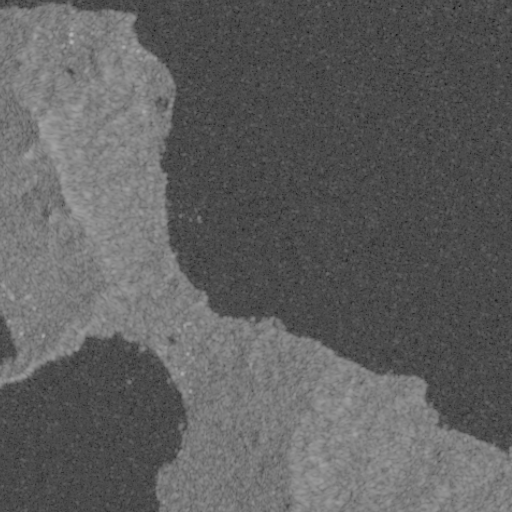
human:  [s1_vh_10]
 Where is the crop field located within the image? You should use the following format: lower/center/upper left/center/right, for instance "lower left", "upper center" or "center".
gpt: The crop field is located in the lower of the image.
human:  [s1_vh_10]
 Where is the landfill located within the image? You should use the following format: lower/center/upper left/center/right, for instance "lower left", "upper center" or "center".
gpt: There is no landfill in the image.

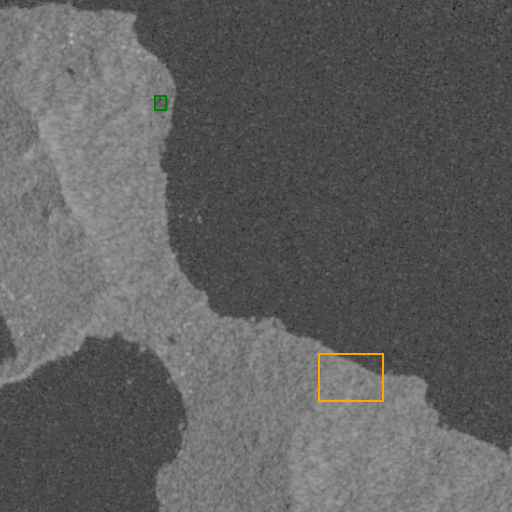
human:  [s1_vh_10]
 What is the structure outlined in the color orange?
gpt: The structure outlined in orange is a crop field.
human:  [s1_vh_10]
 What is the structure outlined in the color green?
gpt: The structure outlined in green is a park.
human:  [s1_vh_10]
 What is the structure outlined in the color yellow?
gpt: There is no yellow outline.